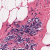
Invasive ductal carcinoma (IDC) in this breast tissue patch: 0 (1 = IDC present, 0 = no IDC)